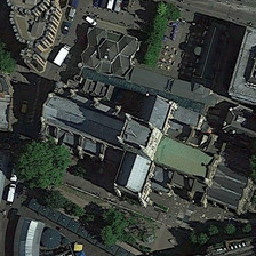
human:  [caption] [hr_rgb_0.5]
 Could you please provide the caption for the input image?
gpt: is a cross like the church with a bright blue roof.

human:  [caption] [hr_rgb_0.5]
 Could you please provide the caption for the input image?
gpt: It is a church like cross with light blue roof.

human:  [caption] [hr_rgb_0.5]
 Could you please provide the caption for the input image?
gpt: This is a cross church with a light blue roof.

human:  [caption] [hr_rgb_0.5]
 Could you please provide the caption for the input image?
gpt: thr long cross shape church is between a tall trss and a honeycomb building .

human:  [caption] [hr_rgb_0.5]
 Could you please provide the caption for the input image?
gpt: This is a light blue cross.